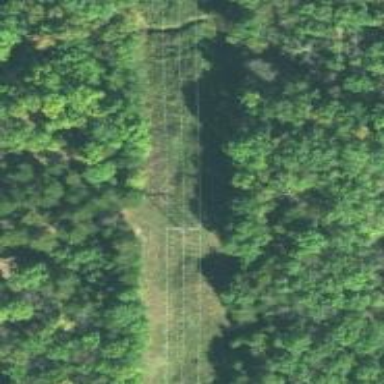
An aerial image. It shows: H-frame designed tower for power lines.